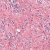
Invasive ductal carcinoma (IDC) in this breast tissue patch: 1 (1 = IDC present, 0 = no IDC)